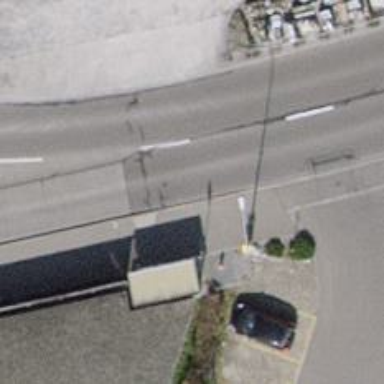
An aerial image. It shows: Post box is visible.